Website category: game
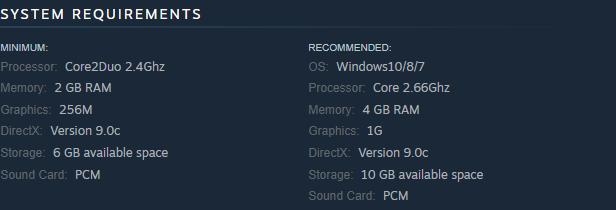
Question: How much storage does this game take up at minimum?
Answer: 6 GB available space

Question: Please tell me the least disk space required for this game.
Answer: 6 GB available space

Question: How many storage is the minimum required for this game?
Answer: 6 GB available space

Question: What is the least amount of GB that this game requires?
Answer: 6 GB available space

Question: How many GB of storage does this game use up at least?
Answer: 6 GB available space

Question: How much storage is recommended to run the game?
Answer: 10 GB available space

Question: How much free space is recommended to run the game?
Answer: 10 GB available space

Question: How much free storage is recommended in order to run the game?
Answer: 10 GB available space

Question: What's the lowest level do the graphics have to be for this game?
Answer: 256M

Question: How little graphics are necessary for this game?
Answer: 256M

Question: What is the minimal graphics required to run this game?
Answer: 256M

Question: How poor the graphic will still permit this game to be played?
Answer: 256M

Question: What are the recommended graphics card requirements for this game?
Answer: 1G

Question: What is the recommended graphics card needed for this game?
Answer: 1G

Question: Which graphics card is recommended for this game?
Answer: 1G

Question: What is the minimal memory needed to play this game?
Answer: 2 GB RAM

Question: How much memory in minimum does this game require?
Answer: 2 GB RAM

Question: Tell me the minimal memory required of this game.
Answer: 2 GB RAM

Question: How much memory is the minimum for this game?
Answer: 2 GB RAM

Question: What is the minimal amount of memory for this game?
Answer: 2 GB RAM

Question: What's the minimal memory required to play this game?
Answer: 2 GB RAM

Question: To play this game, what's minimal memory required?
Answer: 2 GB RAM

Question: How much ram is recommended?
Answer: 4 GB RAM

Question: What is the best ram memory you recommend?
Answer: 4 GB RAM

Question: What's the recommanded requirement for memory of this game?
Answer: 4 GB RAM

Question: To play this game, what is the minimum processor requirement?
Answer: Core2Duo 2.4Ghz

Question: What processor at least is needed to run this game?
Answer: Core2Duo 2.4Ghz

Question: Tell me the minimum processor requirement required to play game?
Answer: Core2Duo 2.4Ghz

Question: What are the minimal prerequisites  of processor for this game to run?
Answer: Core2Duo 2.4Ghz

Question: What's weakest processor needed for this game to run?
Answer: Core2Duo 2.4Ghz

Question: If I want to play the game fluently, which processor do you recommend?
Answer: Core 2.66Ghz

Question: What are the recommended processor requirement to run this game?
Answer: Core 2.66Ghz

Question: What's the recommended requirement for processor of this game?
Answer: Core 2.66Ghz

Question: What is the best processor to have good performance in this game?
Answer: Core 2.66Ghz

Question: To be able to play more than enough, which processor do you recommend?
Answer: Core 2.66Ghz